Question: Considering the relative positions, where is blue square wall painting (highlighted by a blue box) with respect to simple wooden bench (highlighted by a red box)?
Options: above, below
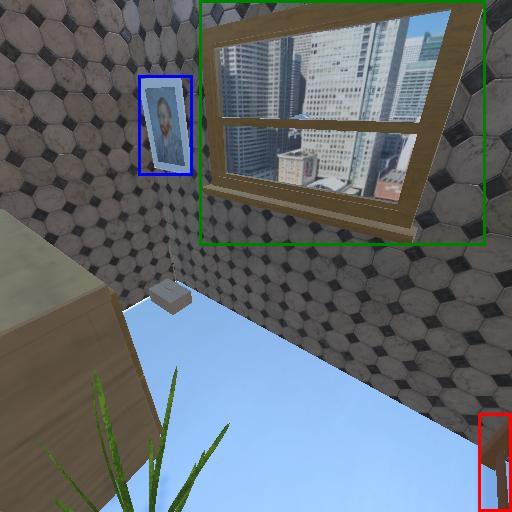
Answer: above